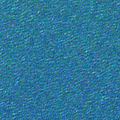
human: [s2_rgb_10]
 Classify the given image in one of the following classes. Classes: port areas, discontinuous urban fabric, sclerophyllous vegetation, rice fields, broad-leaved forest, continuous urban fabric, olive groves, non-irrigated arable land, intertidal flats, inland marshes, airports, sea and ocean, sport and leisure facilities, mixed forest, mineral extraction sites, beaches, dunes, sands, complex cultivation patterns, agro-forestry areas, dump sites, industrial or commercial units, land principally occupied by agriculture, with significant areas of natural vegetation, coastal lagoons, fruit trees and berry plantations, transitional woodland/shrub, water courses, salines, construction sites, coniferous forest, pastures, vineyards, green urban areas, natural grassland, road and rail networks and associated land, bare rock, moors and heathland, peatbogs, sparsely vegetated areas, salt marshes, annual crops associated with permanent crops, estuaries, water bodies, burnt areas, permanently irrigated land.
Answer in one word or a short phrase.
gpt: sea and ocean